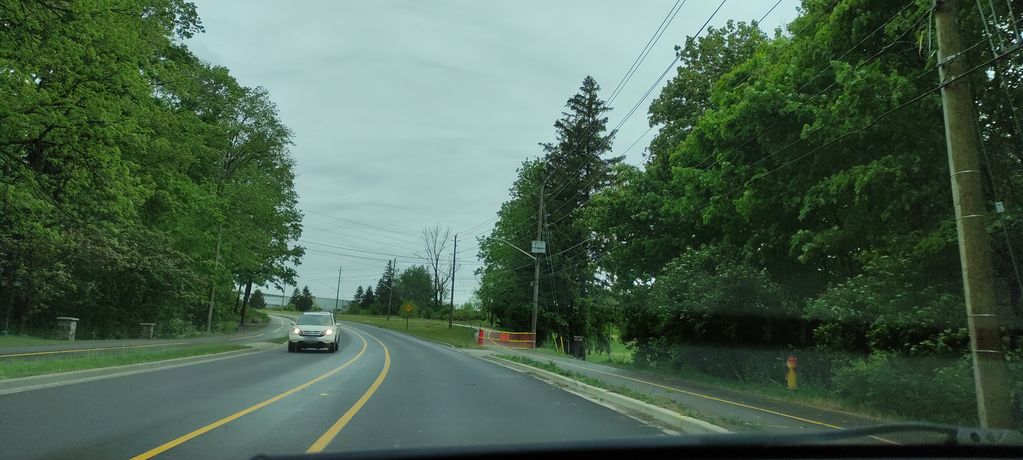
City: kitchener-waterloo